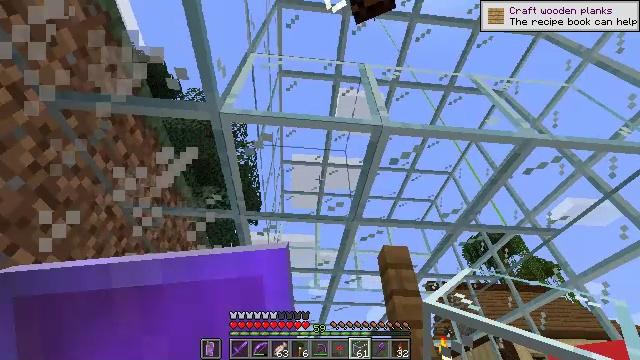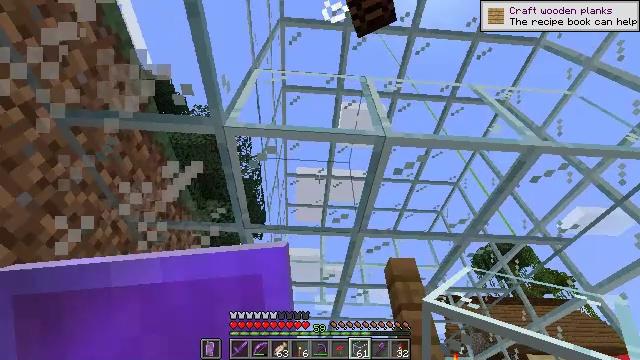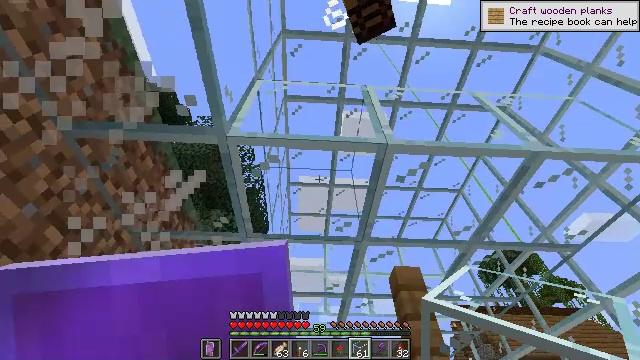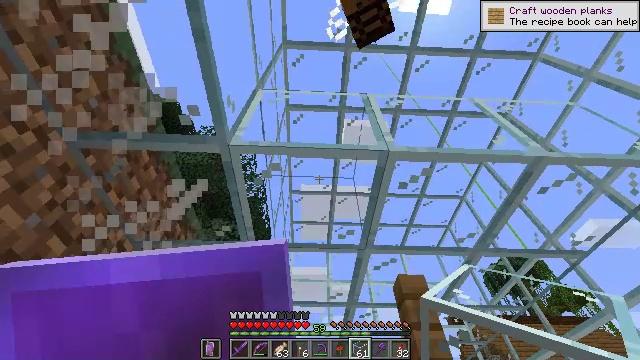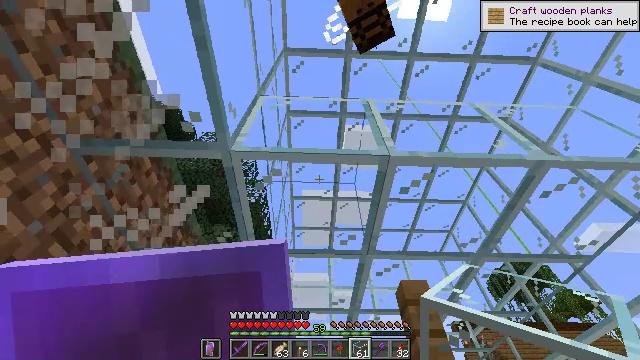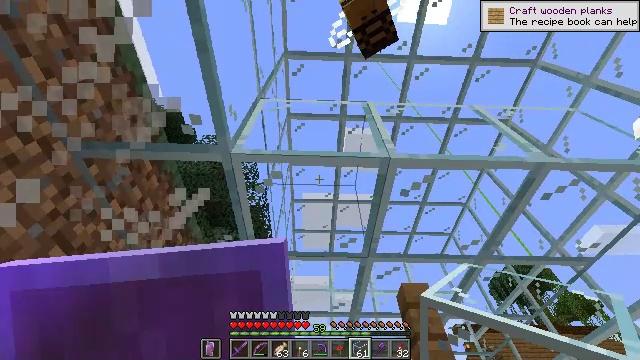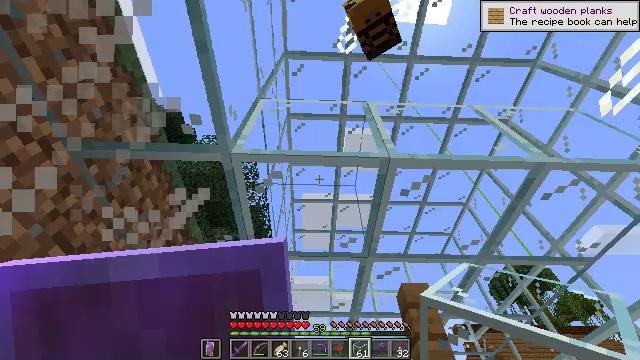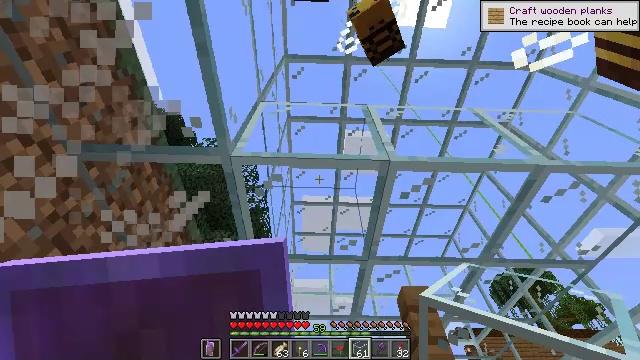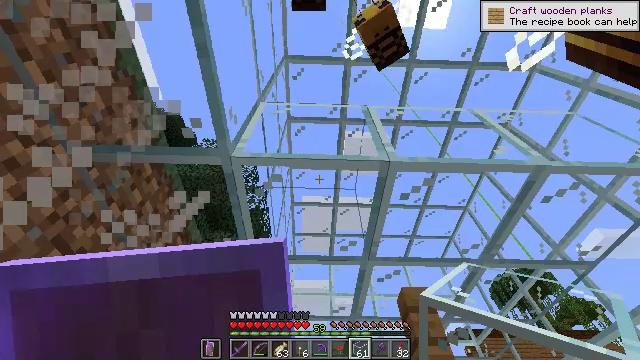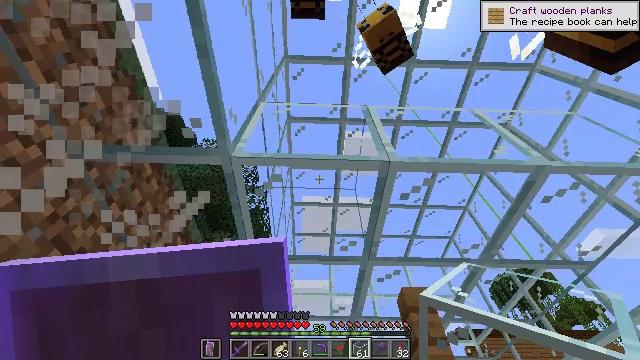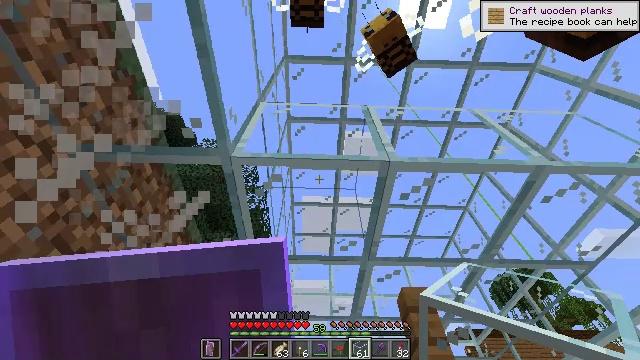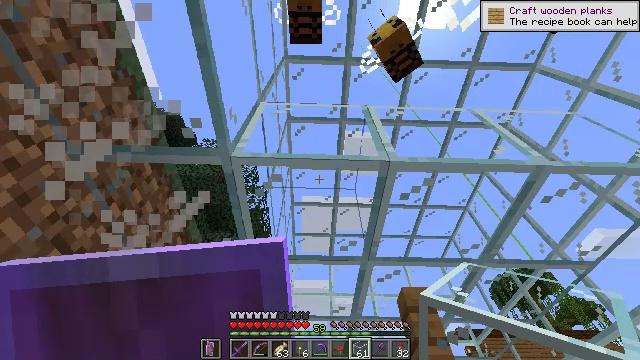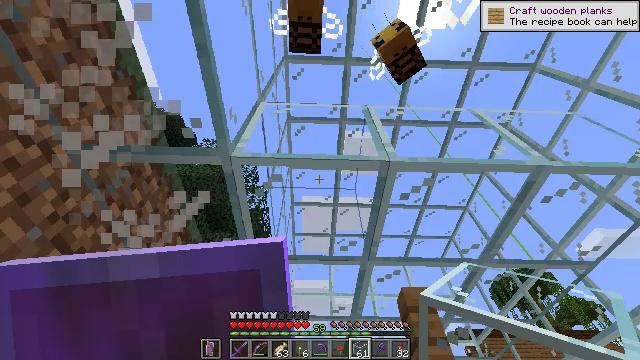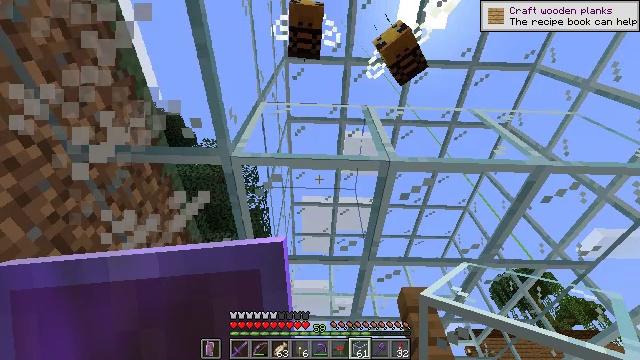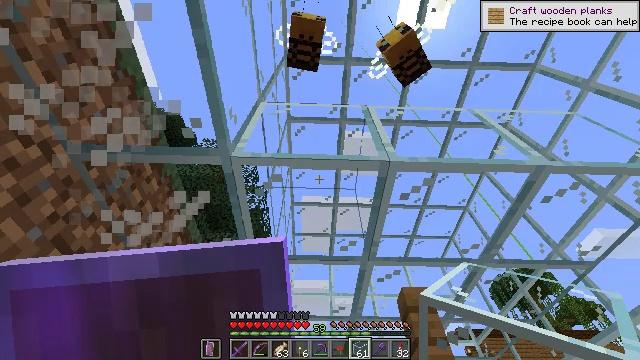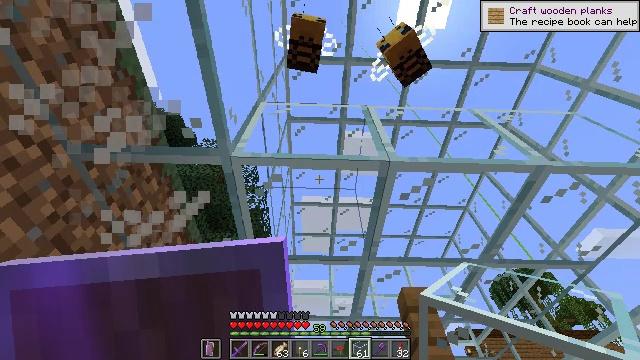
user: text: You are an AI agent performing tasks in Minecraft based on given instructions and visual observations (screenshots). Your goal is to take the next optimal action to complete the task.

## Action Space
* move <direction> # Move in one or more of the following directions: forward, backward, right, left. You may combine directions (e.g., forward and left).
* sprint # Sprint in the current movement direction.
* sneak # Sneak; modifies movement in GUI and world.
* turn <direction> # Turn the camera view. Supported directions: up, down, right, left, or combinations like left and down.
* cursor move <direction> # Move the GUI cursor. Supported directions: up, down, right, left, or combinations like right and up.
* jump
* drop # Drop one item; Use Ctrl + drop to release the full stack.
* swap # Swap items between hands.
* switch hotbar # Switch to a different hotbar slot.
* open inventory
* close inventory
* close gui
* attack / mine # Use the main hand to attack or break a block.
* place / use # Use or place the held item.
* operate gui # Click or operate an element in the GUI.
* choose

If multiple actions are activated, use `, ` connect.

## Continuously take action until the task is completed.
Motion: motion action
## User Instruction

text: Mine the glass to clear the view.
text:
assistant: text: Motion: turn left and up
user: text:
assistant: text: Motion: turn up
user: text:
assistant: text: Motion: turn up
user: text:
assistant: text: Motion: turn up
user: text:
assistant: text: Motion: no_op
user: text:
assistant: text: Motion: no_op
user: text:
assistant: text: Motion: no_op
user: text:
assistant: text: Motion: no_op
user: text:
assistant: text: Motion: no_op
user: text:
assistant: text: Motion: no_op
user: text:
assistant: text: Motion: no_op
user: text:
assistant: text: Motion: no_op
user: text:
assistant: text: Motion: no_op
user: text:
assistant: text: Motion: no_op
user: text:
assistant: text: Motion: no_op
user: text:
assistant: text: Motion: no_op
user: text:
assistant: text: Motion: no_op
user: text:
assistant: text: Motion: no_op
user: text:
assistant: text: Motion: no_op
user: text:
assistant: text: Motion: no_op
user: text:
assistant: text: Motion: no_op
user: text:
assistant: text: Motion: no_op
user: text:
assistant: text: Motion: no_op
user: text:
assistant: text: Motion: no_op
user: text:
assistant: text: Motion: no_op
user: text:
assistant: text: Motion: no_op
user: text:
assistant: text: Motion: no_op
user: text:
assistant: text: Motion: no_op
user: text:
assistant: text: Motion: no_op
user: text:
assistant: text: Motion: no_op